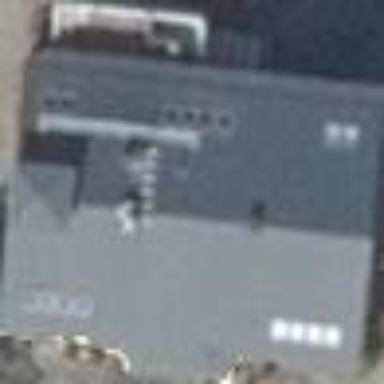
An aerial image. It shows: Gabled roof made of gray metal on apartment building.